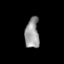
Tissue: skin
Cell type: Epithelial cells
Senescence score: 0.2857
Nuclear area (px): 420
Mean DAPI intensity: 153.124